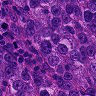
Metastatic tissue present: yes